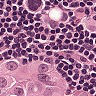
Metastatic tissue present: yes